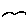
Label: bird